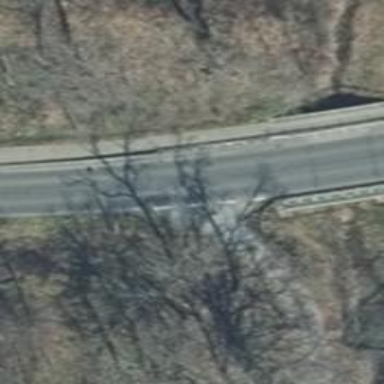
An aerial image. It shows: Secondary road crossing bridge with asphalt surface.